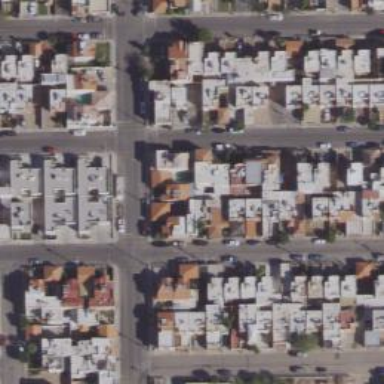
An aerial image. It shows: Residential street with asphalt surface.